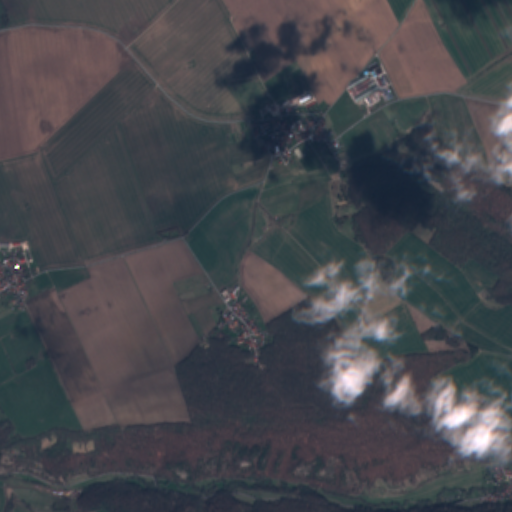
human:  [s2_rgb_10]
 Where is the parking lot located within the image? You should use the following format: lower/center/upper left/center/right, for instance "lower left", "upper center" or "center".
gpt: The parking lot is located in the center left of the image.
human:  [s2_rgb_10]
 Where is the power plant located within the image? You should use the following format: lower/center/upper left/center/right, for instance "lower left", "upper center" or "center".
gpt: The power plant is located in the upper center of the image.
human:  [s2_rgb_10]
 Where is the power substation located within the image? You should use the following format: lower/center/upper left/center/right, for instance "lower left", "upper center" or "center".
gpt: The power substation is located in the upper center of the image.
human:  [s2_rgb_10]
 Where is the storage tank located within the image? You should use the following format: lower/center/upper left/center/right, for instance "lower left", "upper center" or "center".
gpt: The storage tank is located in the upper right of the image.
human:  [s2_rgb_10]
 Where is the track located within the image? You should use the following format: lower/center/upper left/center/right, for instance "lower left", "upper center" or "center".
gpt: There is no track in the image.